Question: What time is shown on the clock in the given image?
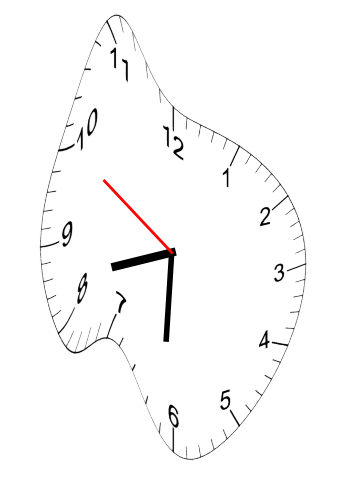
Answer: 08:30:50